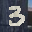
Label: 3